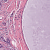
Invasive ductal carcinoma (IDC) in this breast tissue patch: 1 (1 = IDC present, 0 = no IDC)